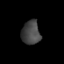
Tissue: prostate
Cell type: T cells
Senescence score: 0.3431
Nuclear area (px): 432
Mean DAPI intensity: 69.259